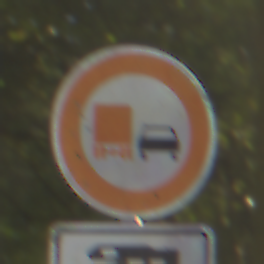
Verkehrszeichen: UeberholverbotKraftfahrzeuge
Zusatzzeichen unten: MehrspurigeFahrzeugeFrei10
Umgebung: Outdoor, Nature
Tageszeit: SunriseSunset
Wetter: PartlyCloudy
Licht: Natural
Jahreszeit: NotSpecified
Kontrast: HighContrast